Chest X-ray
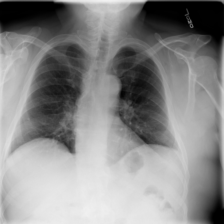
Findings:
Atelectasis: negative
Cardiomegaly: negative
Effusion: negative
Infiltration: negative
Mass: negative
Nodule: negative
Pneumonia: negative
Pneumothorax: negative
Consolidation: negative
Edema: negative
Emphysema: negative
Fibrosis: negative
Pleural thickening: negative
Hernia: negative